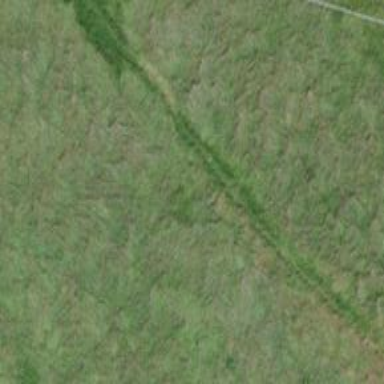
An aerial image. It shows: Path.